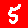
Digit: 5